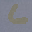
Label: 6